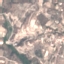
Land use / land cover: PermanentCrop